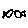
Label: fish